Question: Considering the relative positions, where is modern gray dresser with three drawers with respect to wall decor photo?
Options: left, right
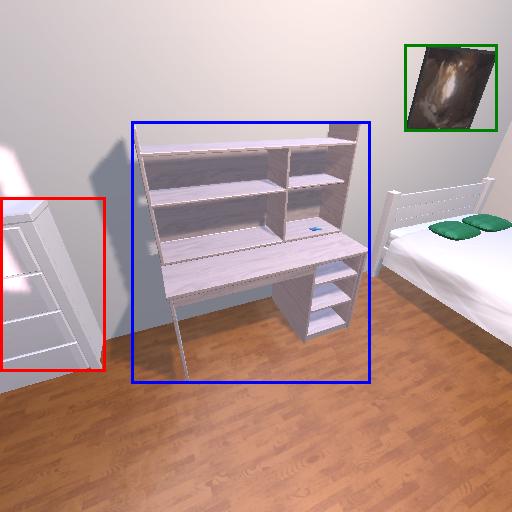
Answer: left